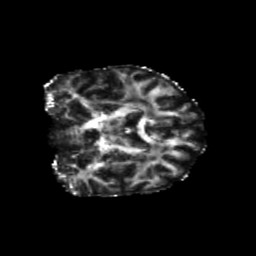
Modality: FA
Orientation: coronal
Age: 62
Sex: female
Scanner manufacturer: siemens
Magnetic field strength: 3 T
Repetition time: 5.25 s
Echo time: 0.08 s